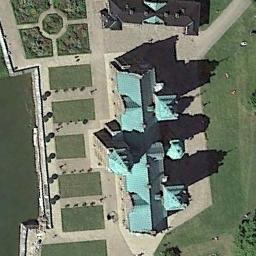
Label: palace